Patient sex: M
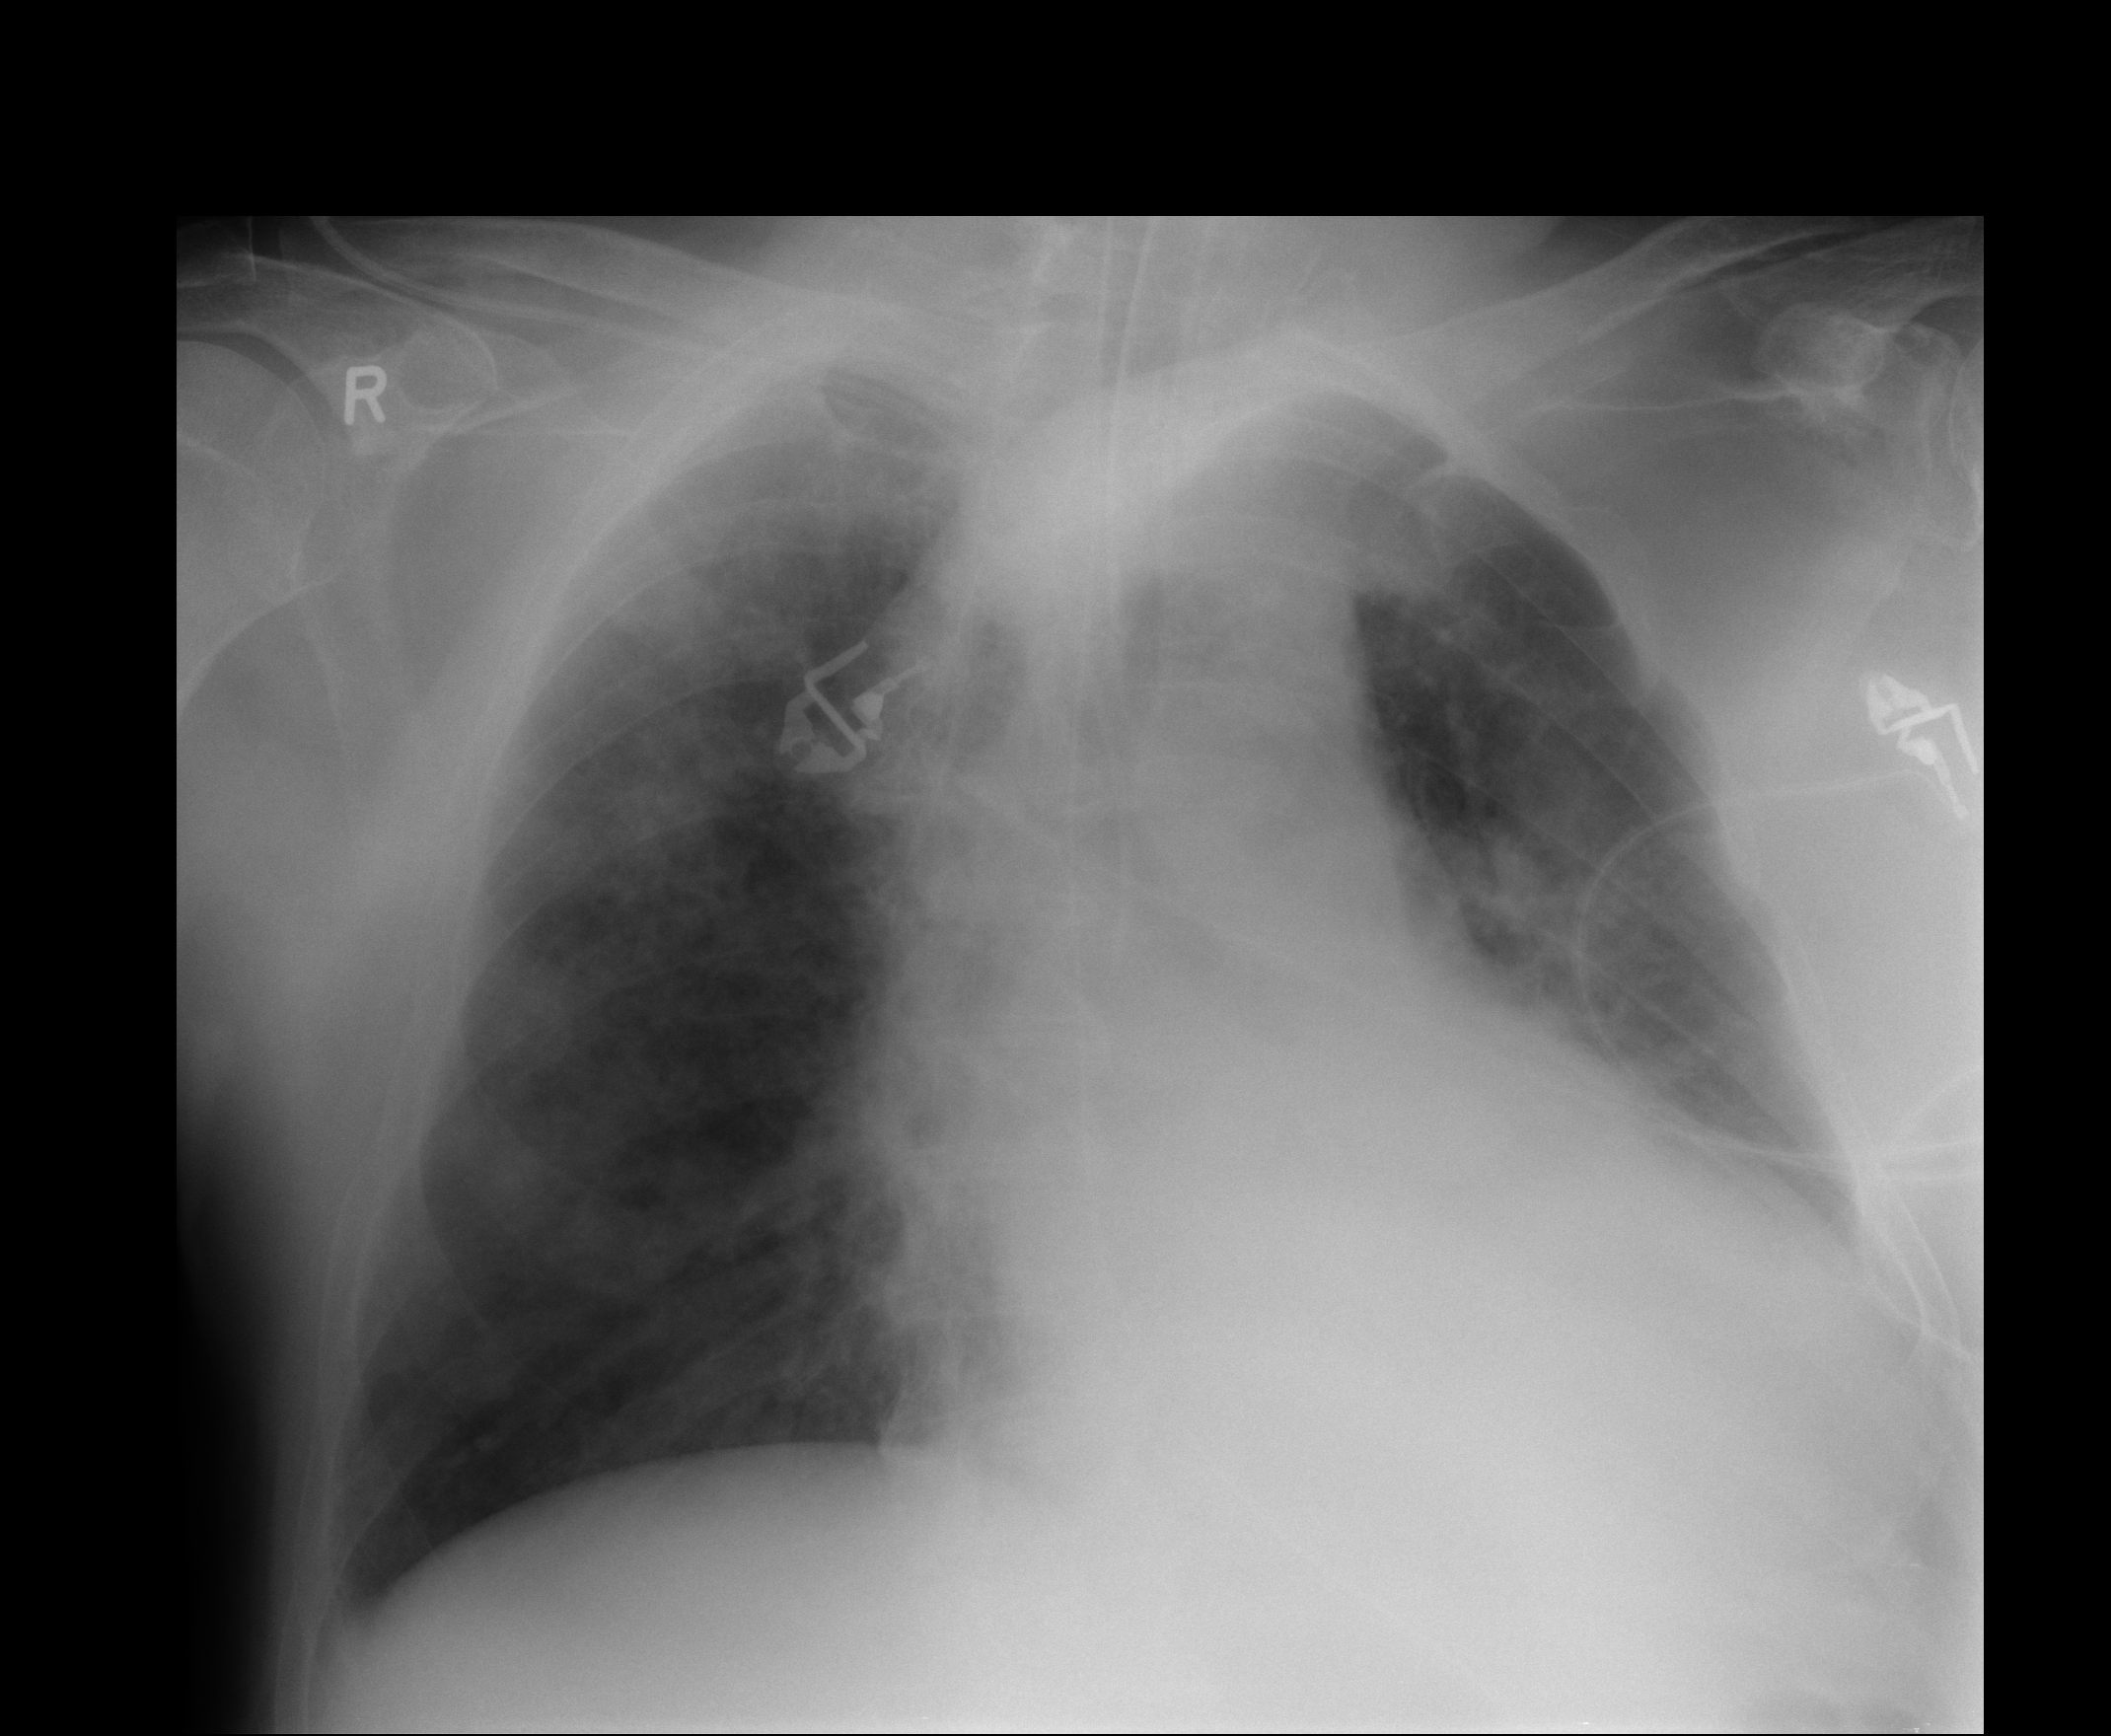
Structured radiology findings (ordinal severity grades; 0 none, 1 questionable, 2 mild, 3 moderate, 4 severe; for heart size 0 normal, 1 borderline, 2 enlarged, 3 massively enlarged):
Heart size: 2
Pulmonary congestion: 2
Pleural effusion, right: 0
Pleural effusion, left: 1
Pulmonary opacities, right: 3
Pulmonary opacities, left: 2
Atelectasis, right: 2
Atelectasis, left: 2